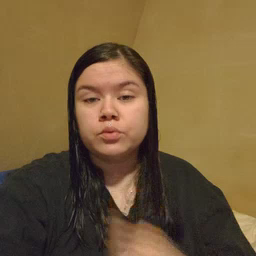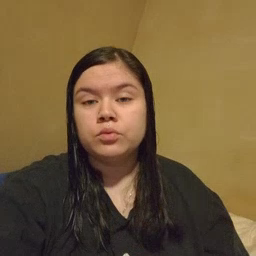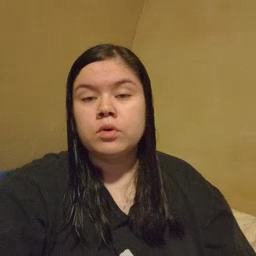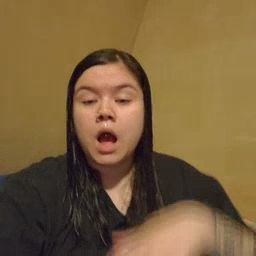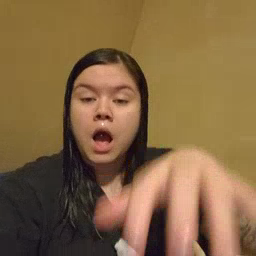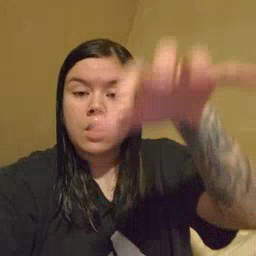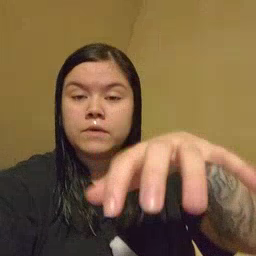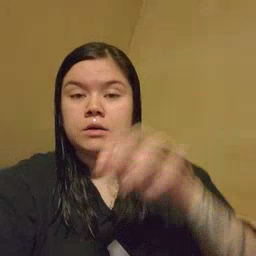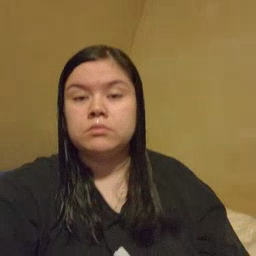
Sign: alligator